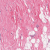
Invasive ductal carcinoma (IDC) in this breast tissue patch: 0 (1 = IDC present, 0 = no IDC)